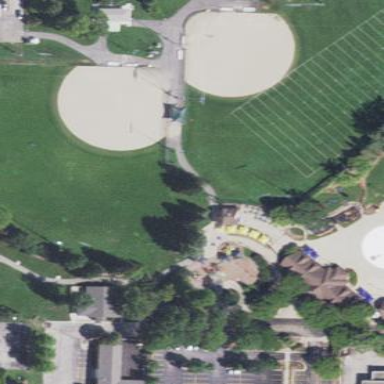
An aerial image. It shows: Baseball pitch for leisure land activities.